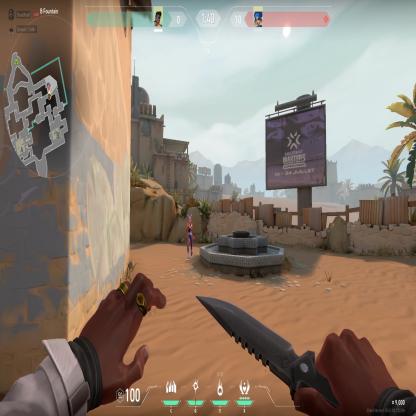
Label: enemy